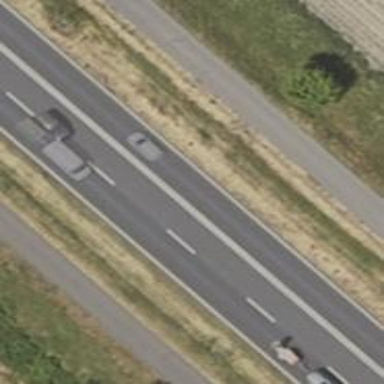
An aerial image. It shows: Asphalt motorway of trunk classification.